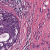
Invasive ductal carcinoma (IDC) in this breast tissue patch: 0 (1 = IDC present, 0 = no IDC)